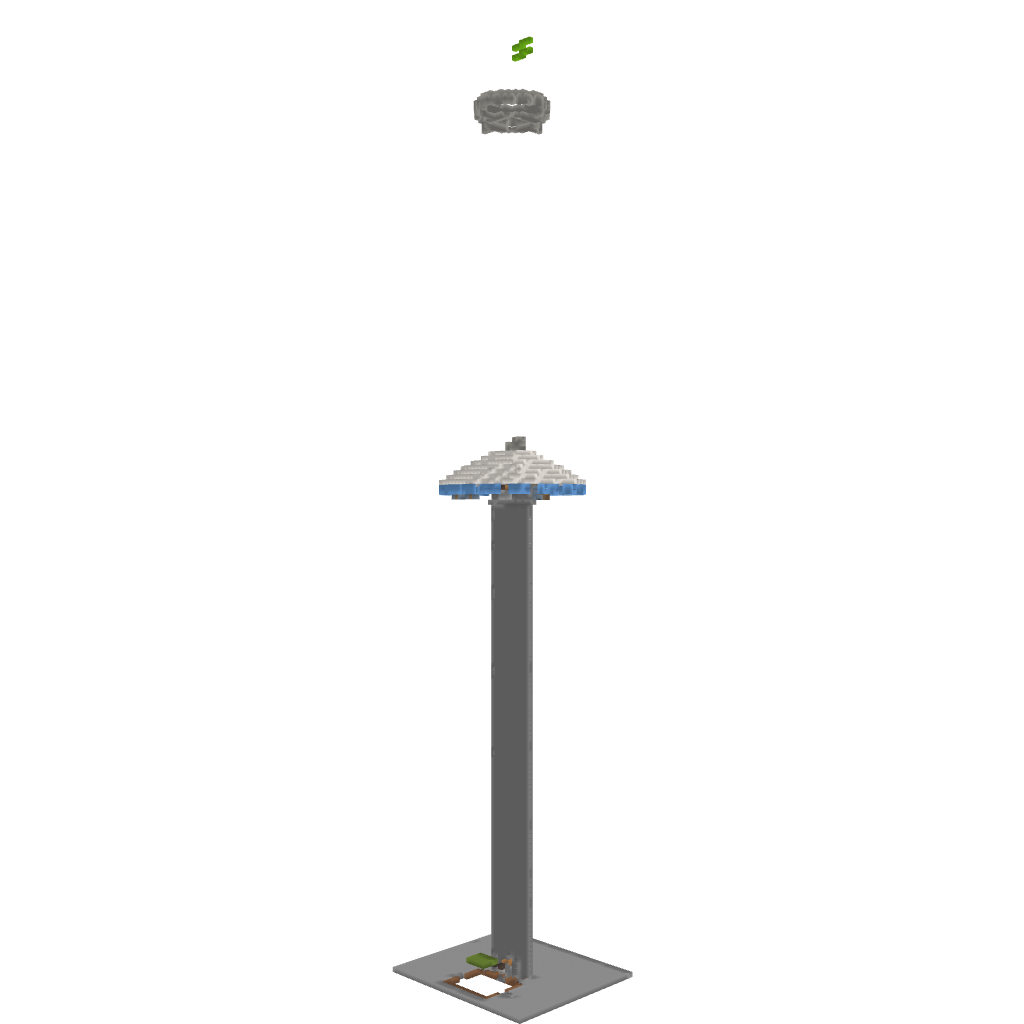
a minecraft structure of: Euromast (Dutch building in Rotterdam)